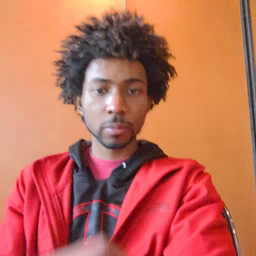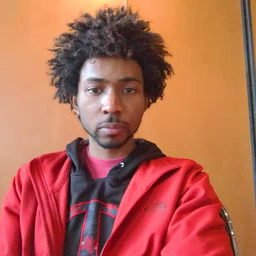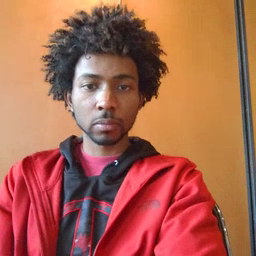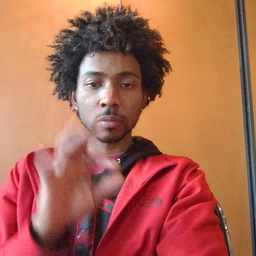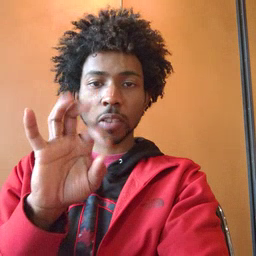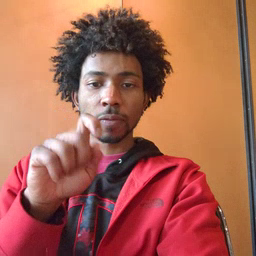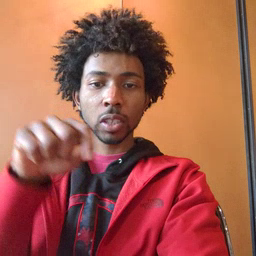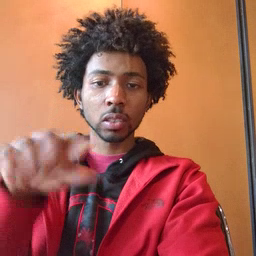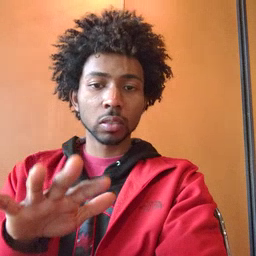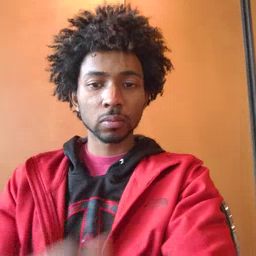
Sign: feet